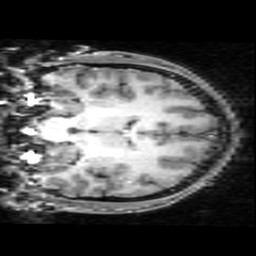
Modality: T1w
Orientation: coronal
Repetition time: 0.008948 s
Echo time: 0.001784 s